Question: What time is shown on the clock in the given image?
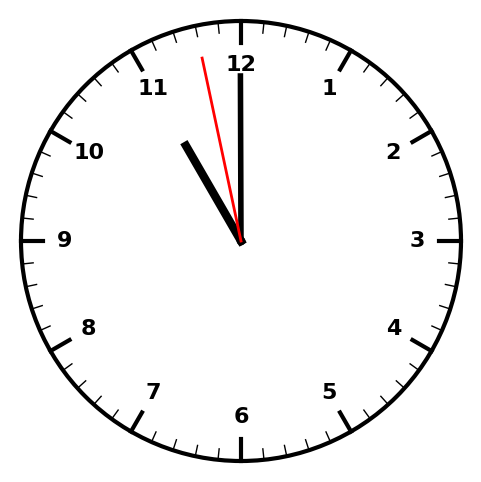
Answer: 10:59:58